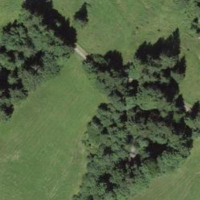
EUNIS habitat code: 31
Species observed at this site:
Tussilago farfara